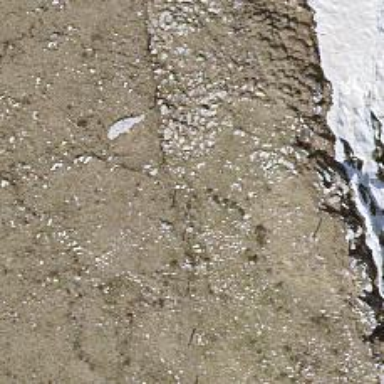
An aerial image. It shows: Rocky path.